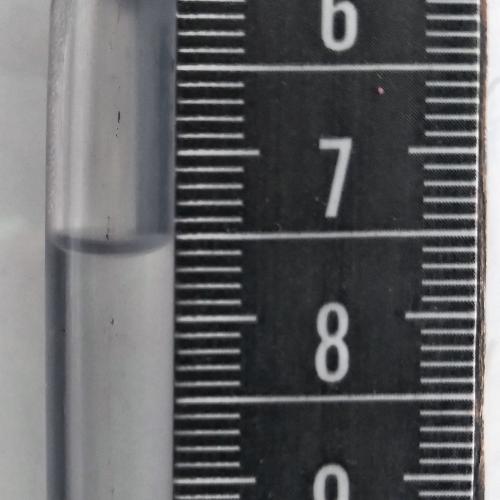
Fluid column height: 7.6 cm